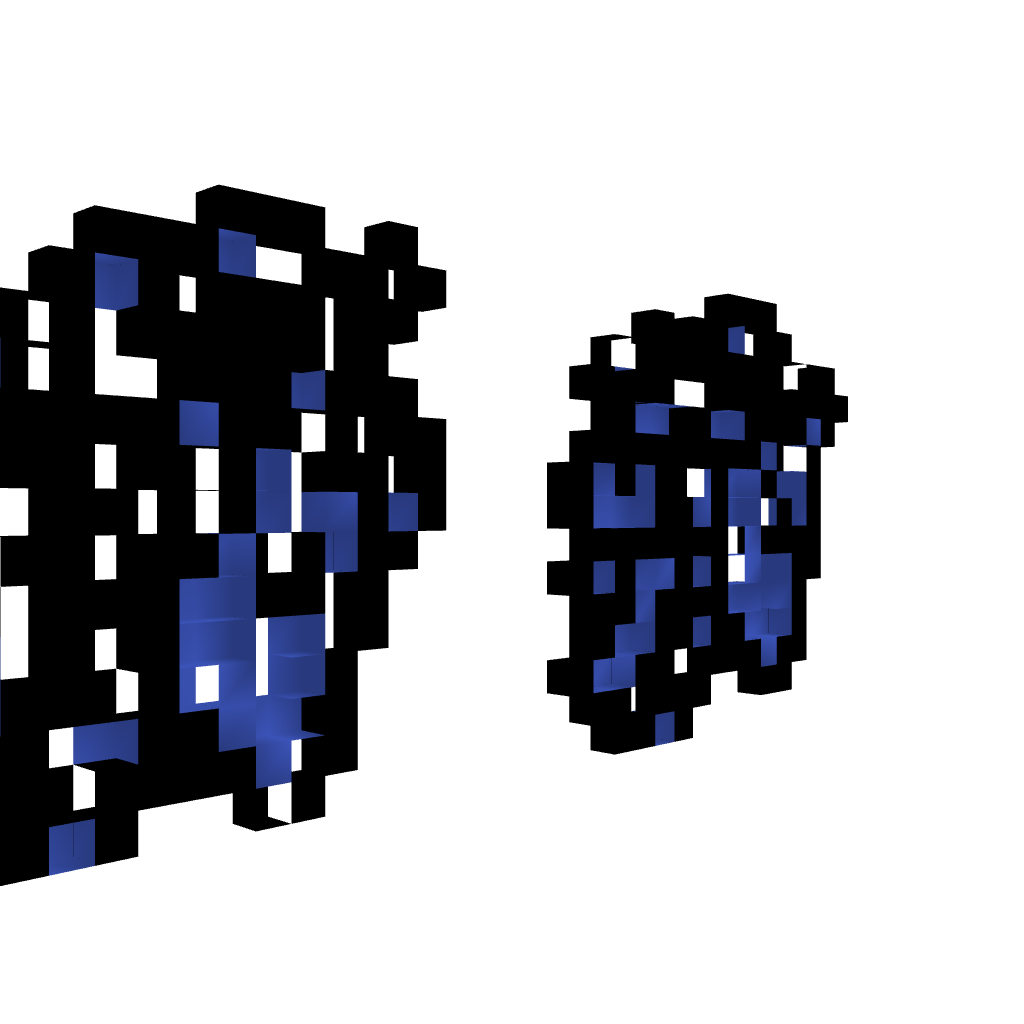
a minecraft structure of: Medusa Head from Castlevania 1 bad low quality